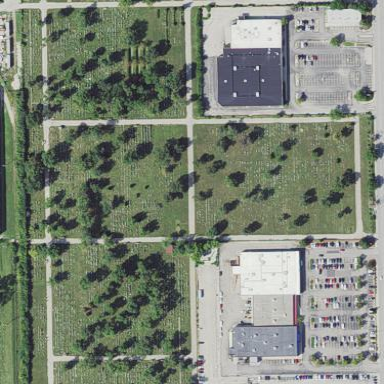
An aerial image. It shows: Cemetery.